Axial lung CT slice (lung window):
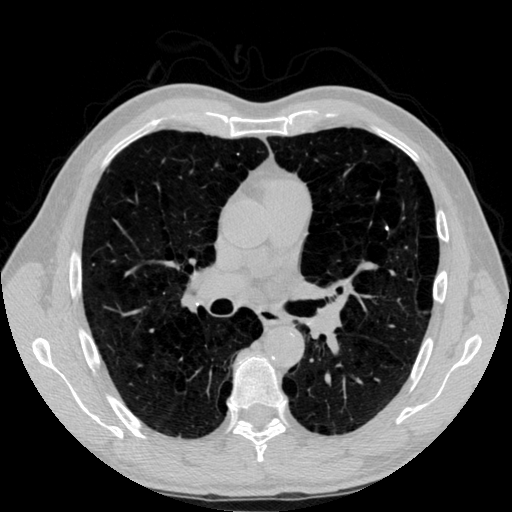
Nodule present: no